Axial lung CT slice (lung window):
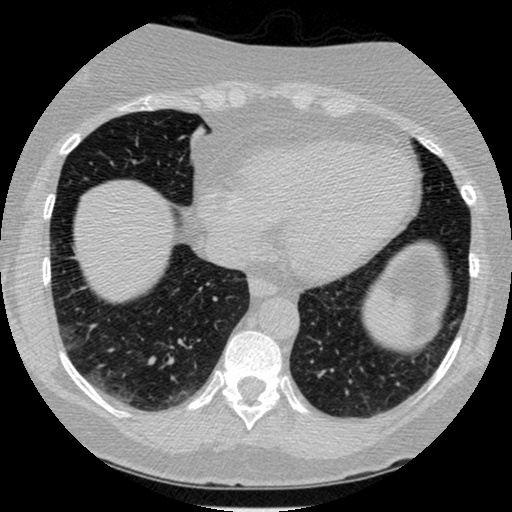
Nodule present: no